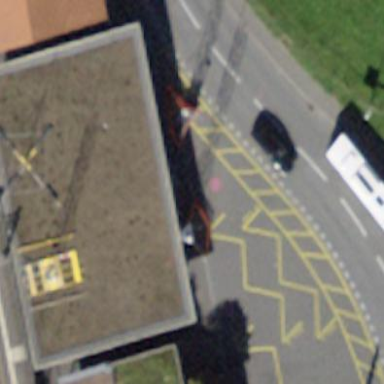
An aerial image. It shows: View of roof of building.